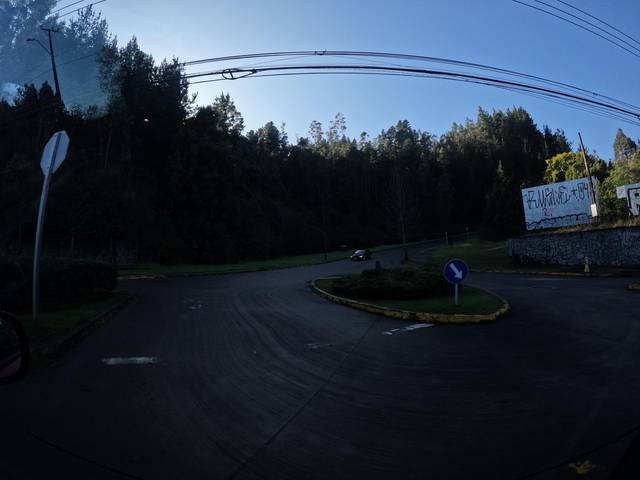
Region: Chile
Coordinates: -36.874, -73.04